Question: Please see this jsfiddle: <URL>
Basically, whenever I move through / past the link fast, both the college_box and landing_login_form divs appear. It might take a few times to reproduce, but it ends up looking like this:

What's going on? I have a simple hover function, I don't see why this glitch is happening...
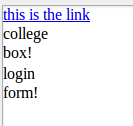
Answer: updated link: <URL>
Its a queueing problem and in this case '.stop()' is not going to cut it, because its two different elements. So you will end up in scenarios where one element is hidden but still has animation queued while the other element is animating. I recommend you use both '.stop()' as a best practice and '.dequeue' as showing in the fiddle.
Option 2
<URL>
Use just '.stop' but fade a wrapper element rather than the items themselves. Because of some weirdness (see the comments) I recommend option 2. Was trying to preserve your DOM, but oh well.